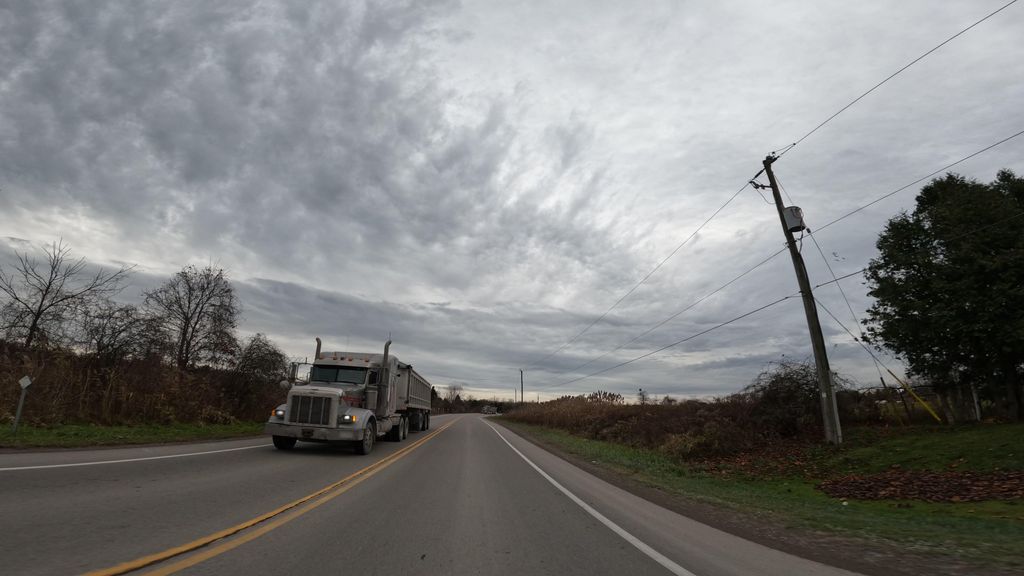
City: hamilton